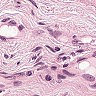
Metastatic tissue present: no